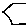
Label: hexagon